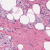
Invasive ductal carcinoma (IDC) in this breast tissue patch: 0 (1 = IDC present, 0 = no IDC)